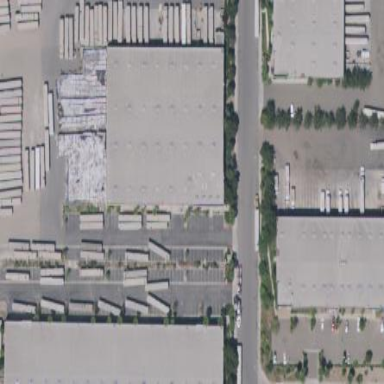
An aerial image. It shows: Warehouse building.